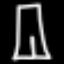
Label: pants